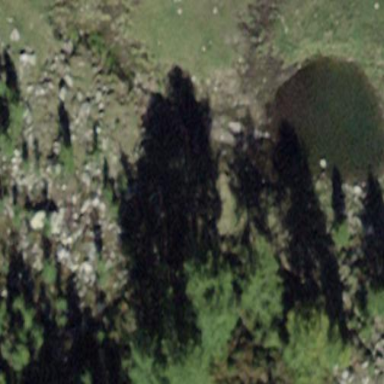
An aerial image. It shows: Pond surrounded by natural water.